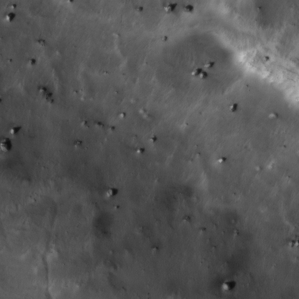
Label: non_frost